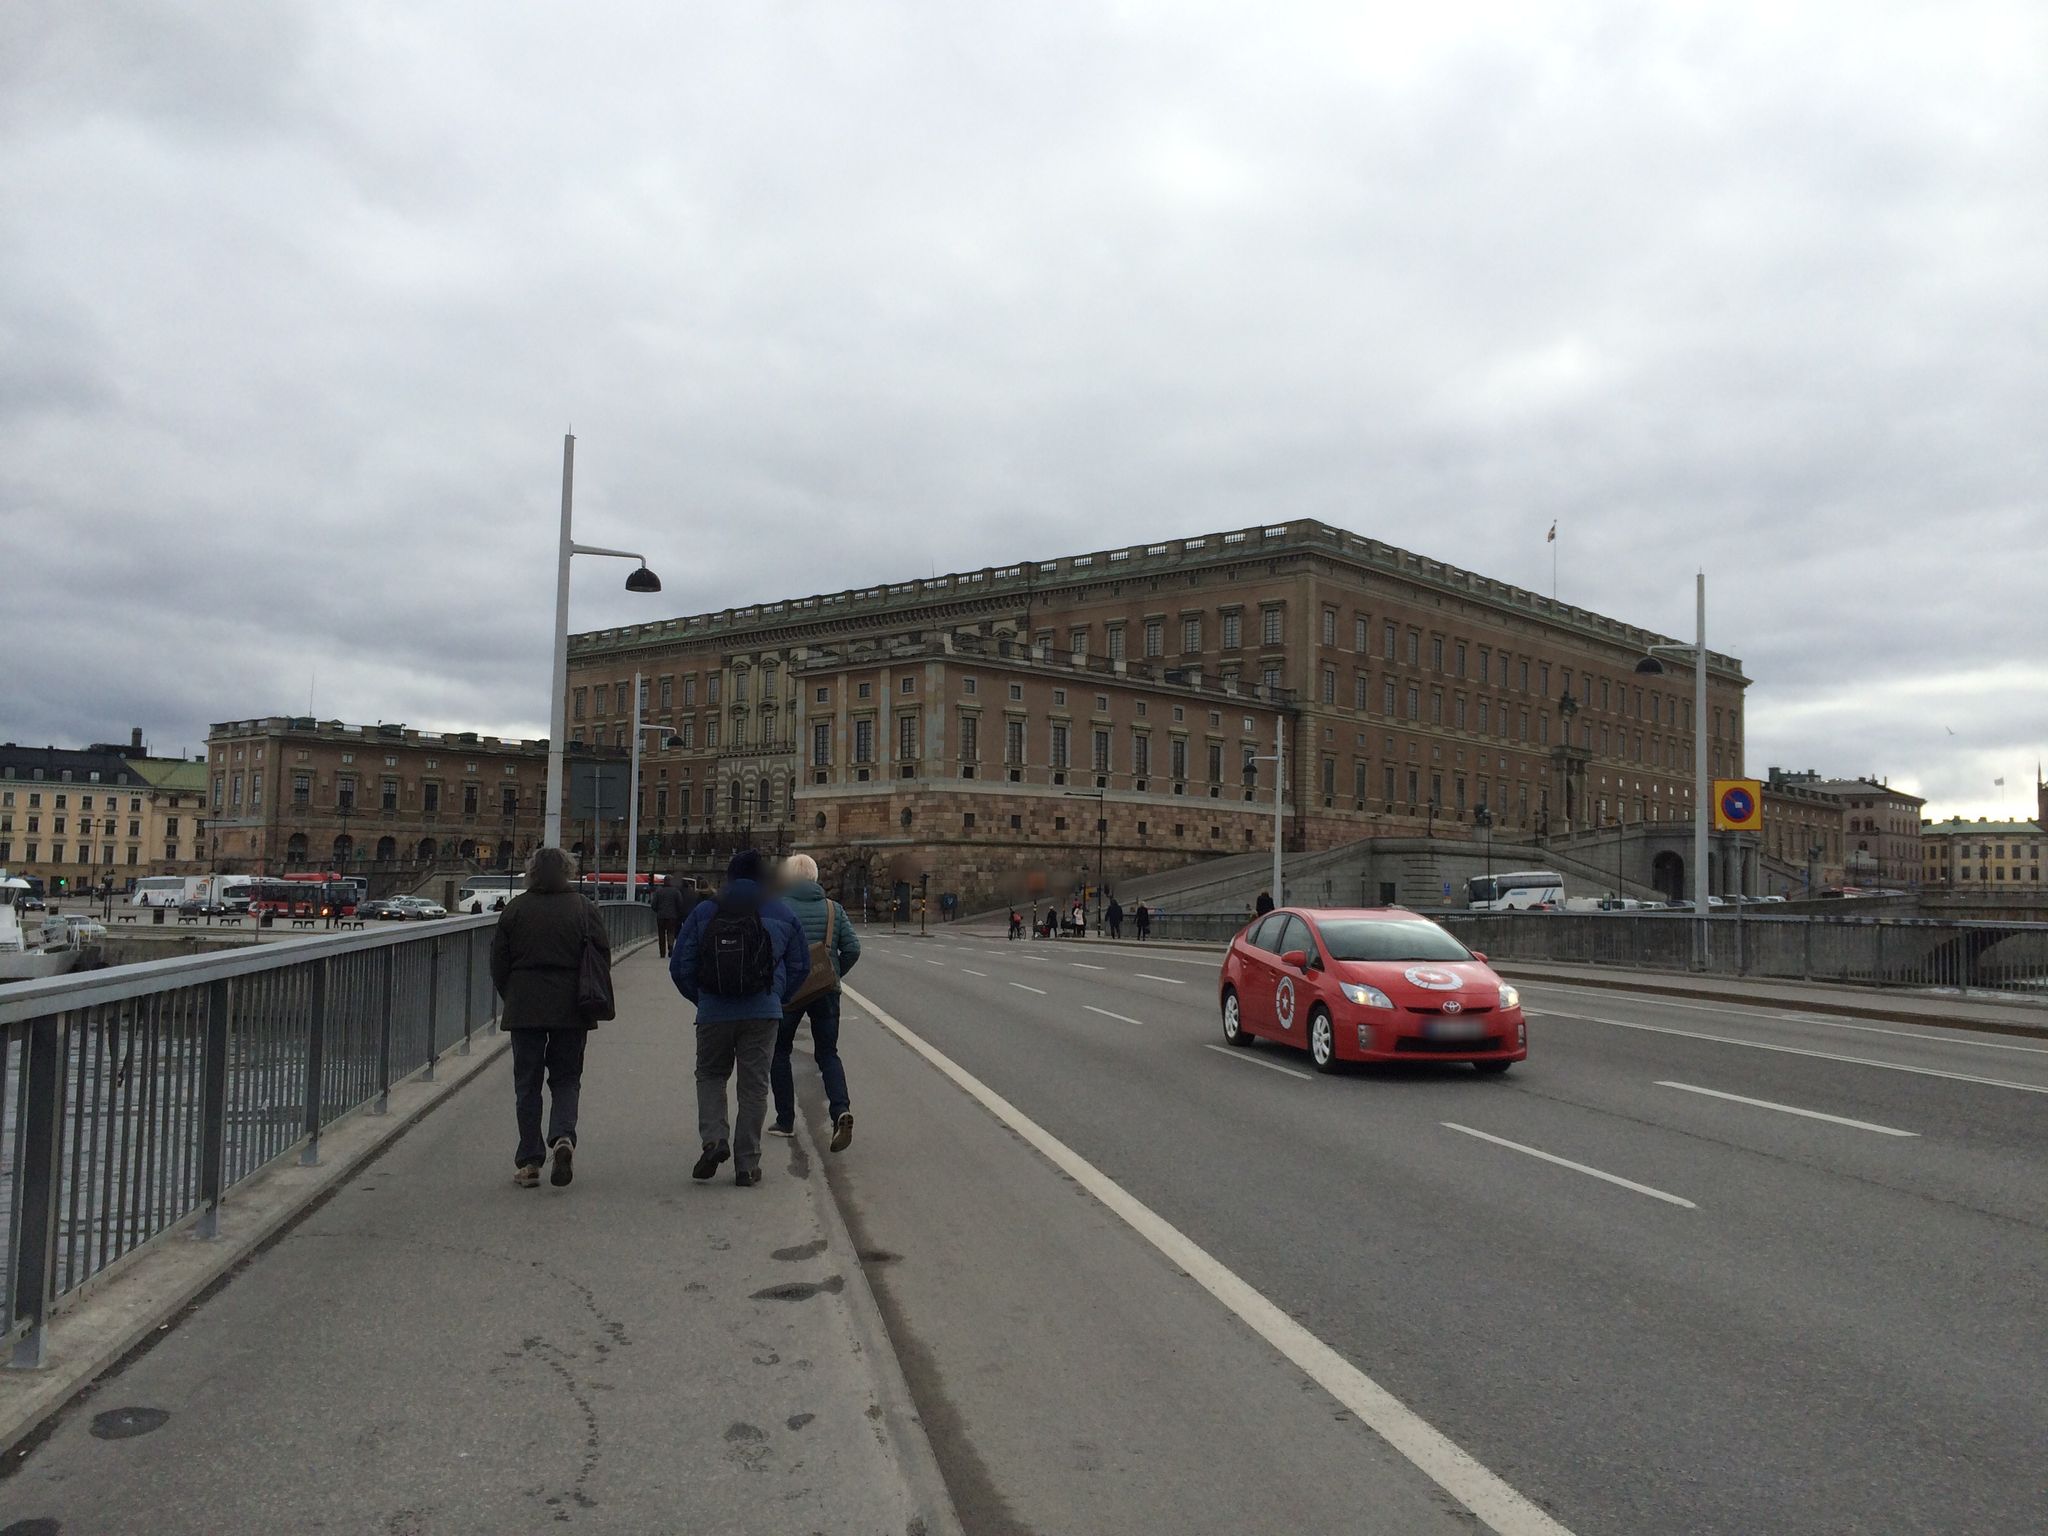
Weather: cloudy
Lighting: day
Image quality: good
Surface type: cycling surface
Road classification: footway, pedestrian
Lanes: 2, 1
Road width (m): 2.1
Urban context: urban centre
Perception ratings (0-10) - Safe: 3.01, Lively: 3.15, Beautiful: 5.3, Boring: 1.92, Depressing: 6.38, Wealthy: 5.56